Question: I've been wondering for the past few days on how to obtain such as design as the one attached below. First of all, my concern is the "sparkline/area" chart at the bottom of the 'table/divs'.
I can't wrap my head around on how I can code something like this. The chart data should "overlap" each div - how is that done? Should I maybe use a 'table'?
Could someone, please try to help me out here. A quick code example on how to obtain the overlapping effect would help tremendous.
If this post doesn't belong on Stackoverflow, please accept my apologies.

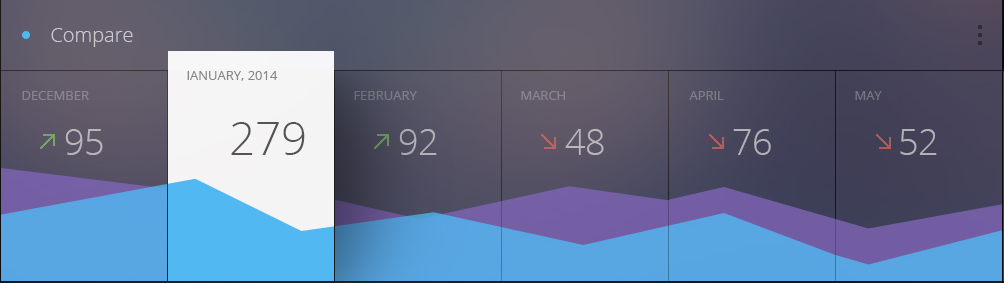
Answer: Use z-index to position element above/below other elements:
'''
<div class="wrapper">
<div class="row">
<div class="col">One</div>
<div class="col above">Two Above</div>
<div class="col">Three</div>
<div class="col above">Four Above</div>
<div class="col">Five</div>
</div>
<div class="btmOne"></div>
<div class="btmTwo"></div>
</div>
'''
'''
.wrapper{
width:500px;
height:150px;
position:relative;
}
.row{
width:500px;
height:150px;
background-color:gray;
}
.btmOne{
position:absolute;
bottom:0px;
left:0px;
width:500px;
height:50px;
background-color:red;
opacity:0.5;
z-index:1;
}
.btmTwo{
position:absolute;
bottom:0px;
left:0px;
width:500px;
height:30px;
background-color:blue;
opacity:0.5;
z-index:10;
}
.col{
float:left;
background-color:lightgray;
width:98px;
border:1px solid gray;
height:148px;
position:relative;
text-align:center;
line-height:100px;
font-weight:bold;
}
.col.above{
z-index:5;
}
'''
To make the column come forward just add the class 'above' to the row.
See here for an example:
<URL>